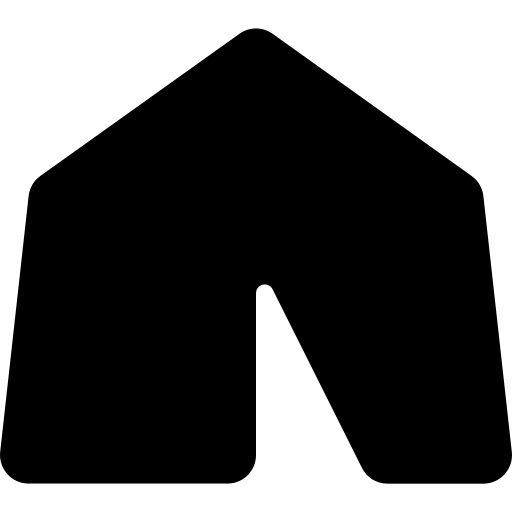
Tags: icon, FontAwesome, fa-icon, solid, tent